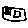
Label: square